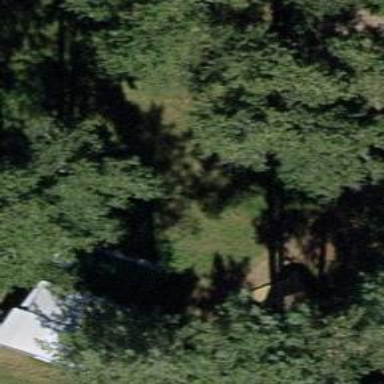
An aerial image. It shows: Mixed leaf-type tree in natural setting.